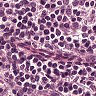
Metastatic tissue present: no